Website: macys
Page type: account-selection
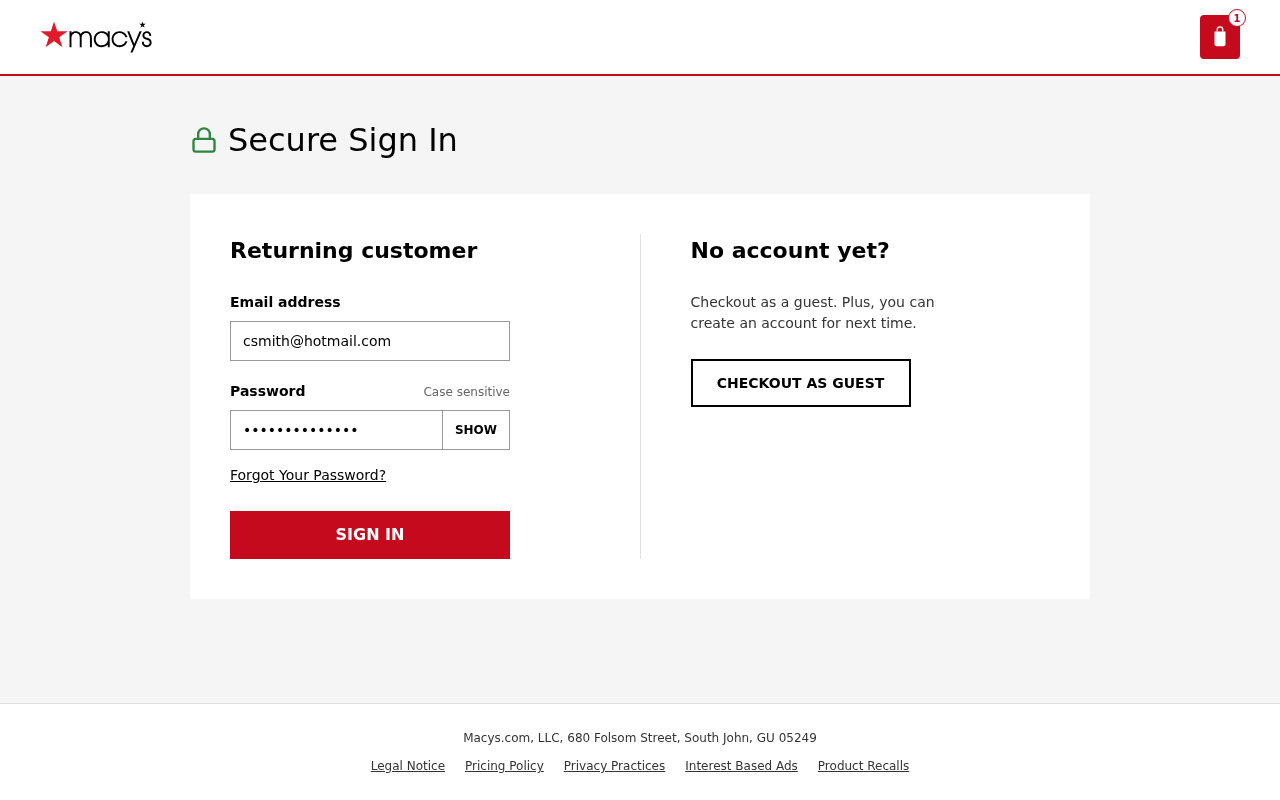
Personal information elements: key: PII_EMAIL
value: csmith@hotmail.com
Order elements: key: ORDER_NUM_ITEMS
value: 1